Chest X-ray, PA view. Patient: 64 years old, sex F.
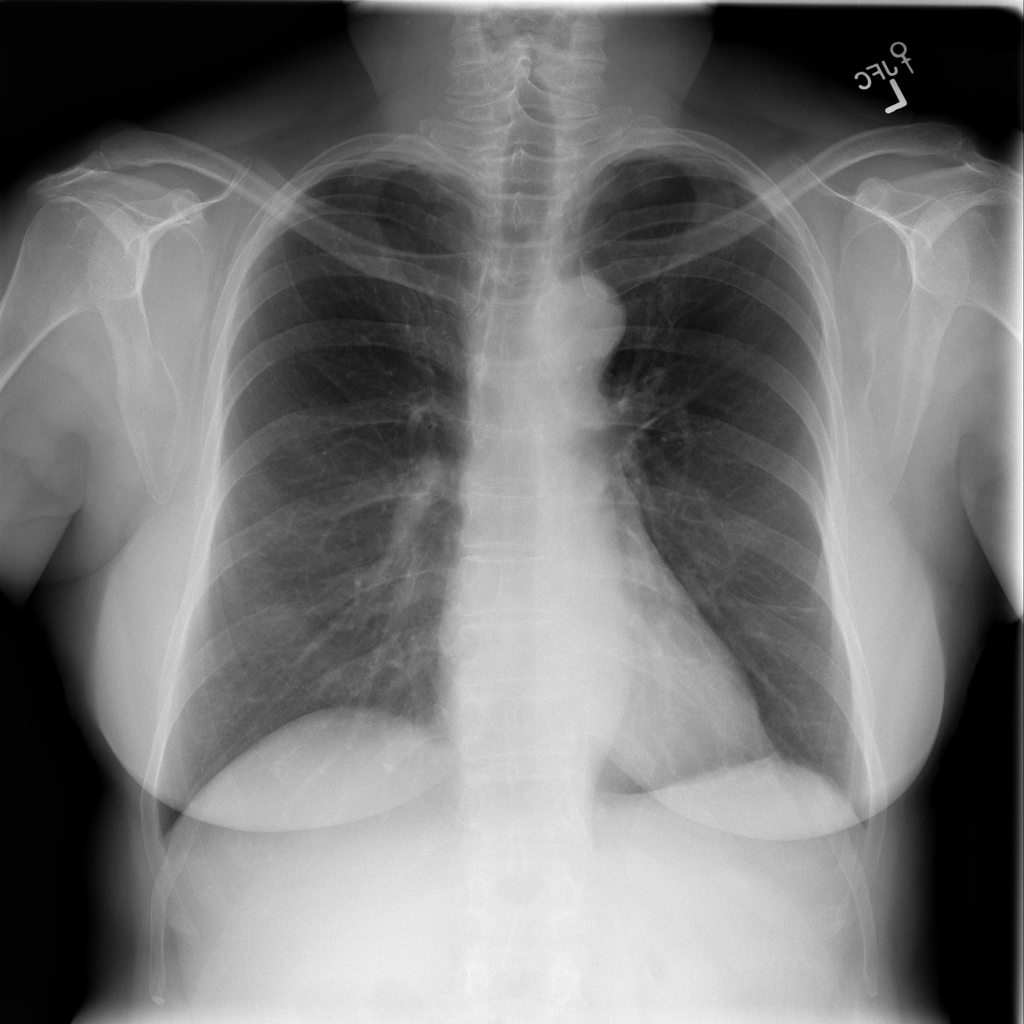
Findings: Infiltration